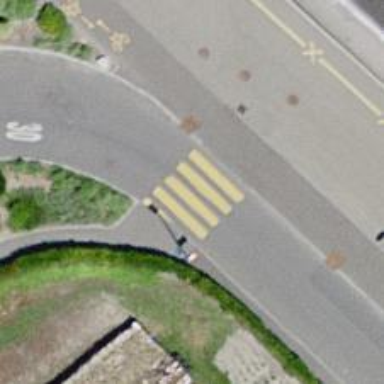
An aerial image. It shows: Uncontrolled road crossing with markings.